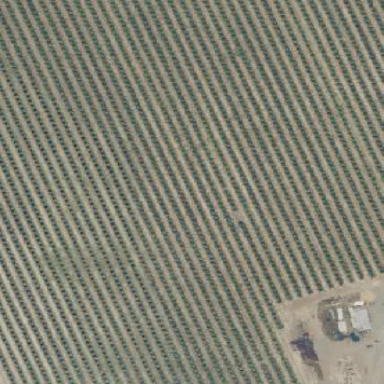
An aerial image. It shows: Orchard.